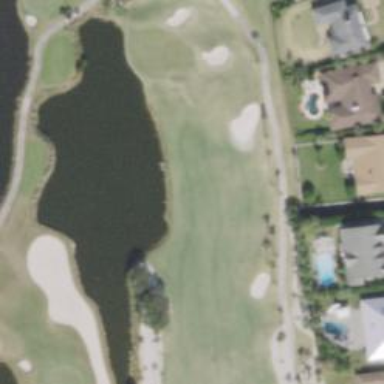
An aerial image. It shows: Golf hole.